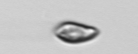
Label: Cryptophyta